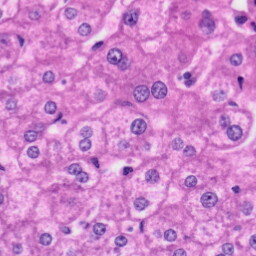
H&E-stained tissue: Liver